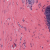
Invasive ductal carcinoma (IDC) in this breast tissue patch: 0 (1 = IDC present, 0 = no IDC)